Field crop: maize
Growth stage: 1
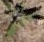
Species: atriplex